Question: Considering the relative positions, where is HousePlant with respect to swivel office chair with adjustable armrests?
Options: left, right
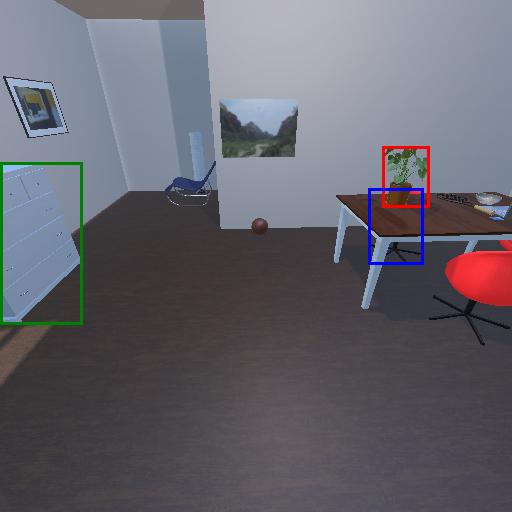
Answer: left